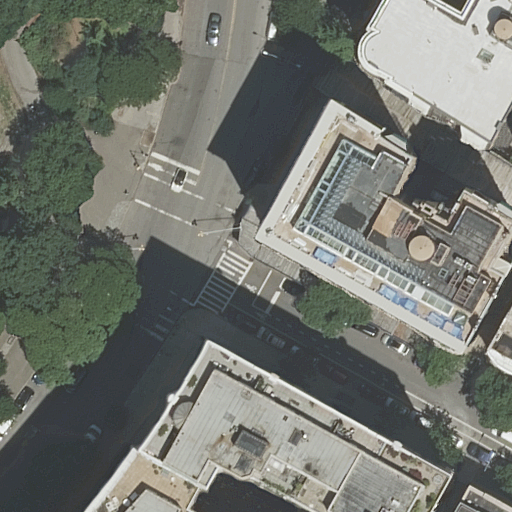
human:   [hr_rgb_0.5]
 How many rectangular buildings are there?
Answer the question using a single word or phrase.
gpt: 3

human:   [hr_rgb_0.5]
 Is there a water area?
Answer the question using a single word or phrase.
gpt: no

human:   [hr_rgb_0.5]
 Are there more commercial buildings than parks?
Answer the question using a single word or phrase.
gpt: no

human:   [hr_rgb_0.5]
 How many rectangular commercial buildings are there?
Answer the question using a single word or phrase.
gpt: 0

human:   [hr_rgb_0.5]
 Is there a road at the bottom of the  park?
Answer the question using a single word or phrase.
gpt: yes

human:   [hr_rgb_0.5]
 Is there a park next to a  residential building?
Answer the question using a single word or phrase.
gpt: yes

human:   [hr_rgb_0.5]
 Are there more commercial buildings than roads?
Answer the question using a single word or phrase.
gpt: no

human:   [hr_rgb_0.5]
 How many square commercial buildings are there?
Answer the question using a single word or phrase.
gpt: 0

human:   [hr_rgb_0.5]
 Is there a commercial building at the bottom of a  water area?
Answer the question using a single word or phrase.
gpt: no

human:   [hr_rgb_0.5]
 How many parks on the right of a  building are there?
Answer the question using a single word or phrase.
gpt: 0

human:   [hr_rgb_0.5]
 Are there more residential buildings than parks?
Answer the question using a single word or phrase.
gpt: yes

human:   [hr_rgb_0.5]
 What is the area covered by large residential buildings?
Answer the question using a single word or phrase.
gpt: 1804m2

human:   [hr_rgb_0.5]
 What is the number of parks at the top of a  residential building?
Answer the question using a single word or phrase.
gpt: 1

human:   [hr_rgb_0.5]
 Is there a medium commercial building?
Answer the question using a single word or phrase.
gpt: no

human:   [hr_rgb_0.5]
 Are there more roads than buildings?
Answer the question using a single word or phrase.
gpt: no

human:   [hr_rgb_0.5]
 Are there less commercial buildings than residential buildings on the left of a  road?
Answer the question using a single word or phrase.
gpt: yes

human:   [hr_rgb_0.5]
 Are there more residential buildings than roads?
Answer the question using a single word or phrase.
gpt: no

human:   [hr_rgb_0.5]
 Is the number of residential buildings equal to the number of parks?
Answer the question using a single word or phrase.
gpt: no

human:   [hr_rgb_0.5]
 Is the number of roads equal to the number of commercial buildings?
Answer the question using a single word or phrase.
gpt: no

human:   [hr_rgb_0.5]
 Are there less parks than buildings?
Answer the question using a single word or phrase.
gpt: yes

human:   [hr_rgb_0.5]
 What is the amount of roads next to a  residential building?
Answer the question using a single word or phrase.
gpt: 5

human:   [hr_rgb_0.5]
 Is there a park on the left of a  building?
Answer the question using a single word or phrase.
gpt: yes

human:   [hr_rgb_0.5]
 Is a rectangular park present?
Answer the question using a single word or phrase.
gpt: yes

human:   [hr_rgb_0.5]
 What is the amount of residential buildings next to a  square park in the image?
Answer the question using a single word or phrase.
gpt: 0

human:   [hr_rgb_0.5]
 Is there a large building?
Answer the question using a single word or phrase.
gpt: yes

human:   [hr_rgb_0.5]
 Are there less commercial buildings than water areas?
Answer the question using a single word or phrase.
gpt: no

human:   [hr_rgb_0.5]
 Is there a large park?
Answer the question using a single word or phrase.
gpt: yes

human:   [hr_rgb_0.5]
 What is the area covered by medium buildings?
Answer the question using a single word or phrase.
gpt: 349m2

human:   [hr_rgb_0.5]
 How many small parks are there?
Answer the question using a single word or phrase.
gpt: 0

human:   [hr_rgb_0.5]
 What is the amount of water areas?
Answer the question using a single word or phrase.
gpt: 0

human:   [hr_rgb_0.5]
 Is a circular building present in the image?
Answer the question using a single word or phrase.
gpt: no

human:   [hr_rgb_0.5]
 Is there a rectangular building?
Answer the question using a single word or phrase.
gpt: yes

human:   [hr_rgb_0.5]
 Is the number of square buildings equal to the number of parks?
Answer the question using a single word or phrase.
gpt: no

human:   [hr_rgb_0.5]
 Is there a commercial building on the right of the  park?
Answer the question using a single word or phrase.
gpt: no

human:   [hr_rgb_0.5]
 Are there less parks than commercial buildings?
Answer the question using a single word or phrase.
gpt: no

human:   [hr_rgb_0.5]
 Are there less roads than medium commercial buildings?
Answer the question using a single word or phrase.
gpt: no